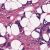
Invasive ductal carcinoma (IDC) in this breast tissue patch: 1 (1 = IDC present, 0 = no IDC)